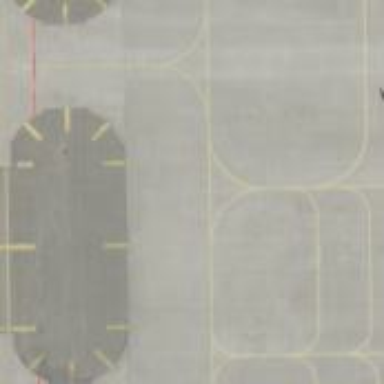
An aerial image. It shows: View of taxiway at the airport.